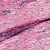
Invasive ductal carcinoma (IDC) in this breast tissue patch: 0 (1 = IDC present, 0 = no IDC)